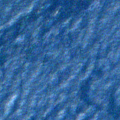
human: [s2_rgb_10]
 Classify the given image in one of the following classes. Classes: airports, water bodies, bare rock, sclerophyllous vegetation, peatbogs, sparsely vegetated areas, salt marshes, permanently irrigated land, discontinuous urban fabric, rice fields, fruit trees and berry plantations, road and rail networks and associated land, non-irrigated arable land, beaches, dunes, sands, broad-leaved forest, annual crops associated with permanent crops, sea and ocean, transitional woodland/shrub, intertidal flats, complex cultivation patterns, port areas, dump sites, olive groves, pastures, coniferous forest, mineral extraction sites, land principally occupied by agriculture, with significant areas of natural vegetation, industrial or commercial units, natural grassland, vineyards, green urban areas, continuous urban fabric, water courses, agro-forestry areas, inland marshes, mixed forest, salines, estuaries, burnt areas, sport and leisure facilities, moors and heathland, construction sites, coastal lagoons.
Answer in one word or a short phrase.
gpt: sea and ocean